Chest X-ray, AP view. Patient: 45 years old, sex M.
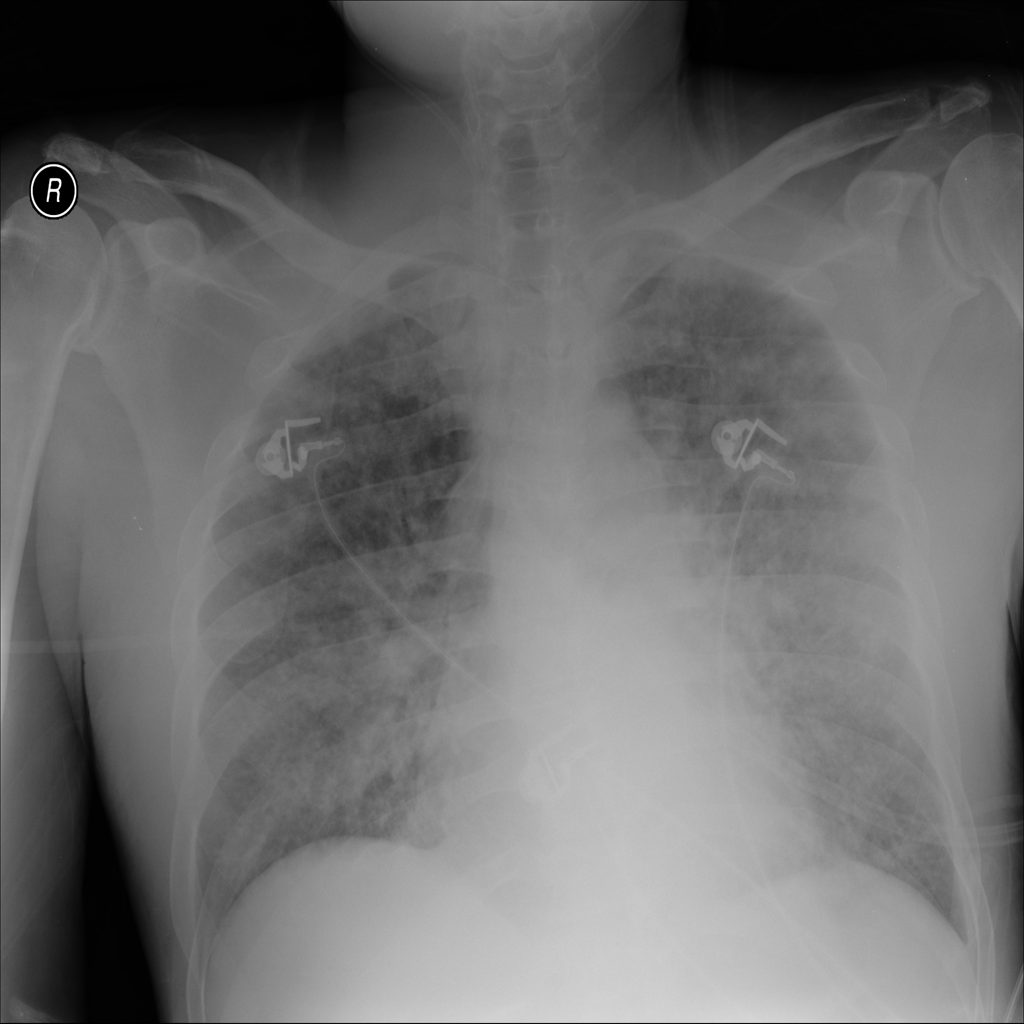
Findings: Infiltration